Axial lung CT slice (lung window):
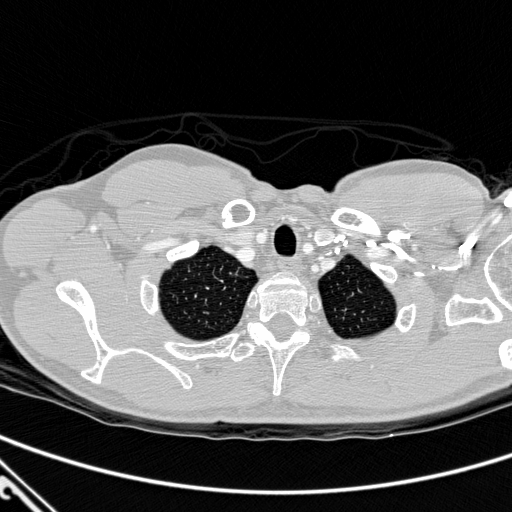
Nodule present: no